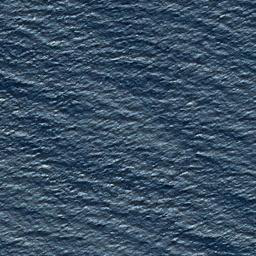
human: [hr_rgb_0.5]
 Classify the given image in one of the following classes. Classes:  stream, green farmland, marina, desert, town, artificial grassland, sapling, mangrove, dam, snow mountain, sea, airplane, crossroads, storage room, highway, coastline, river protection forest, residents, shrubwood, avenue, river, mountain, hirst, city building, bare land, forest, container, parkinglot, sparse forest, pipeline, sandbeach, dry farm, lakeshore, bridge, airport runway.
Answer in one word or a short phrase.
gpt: sea